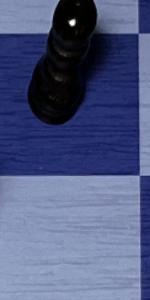
Label: Empty